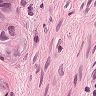
Metastatic tissue present: yes